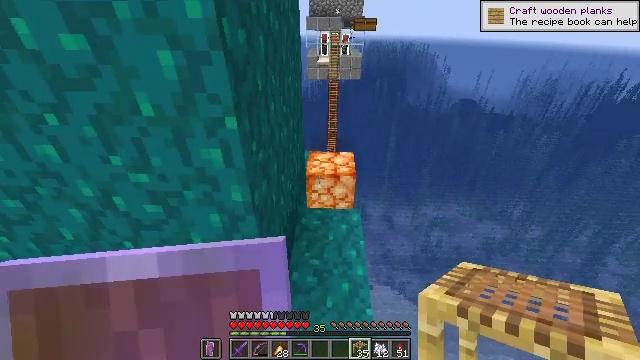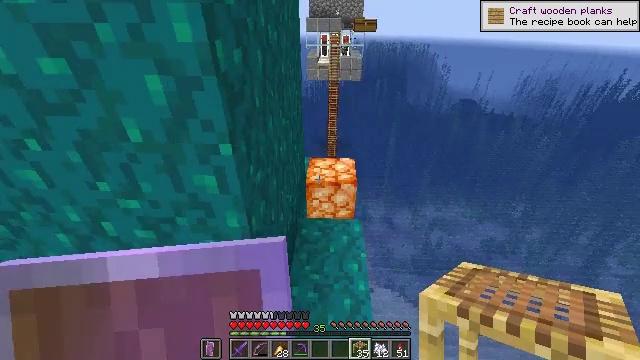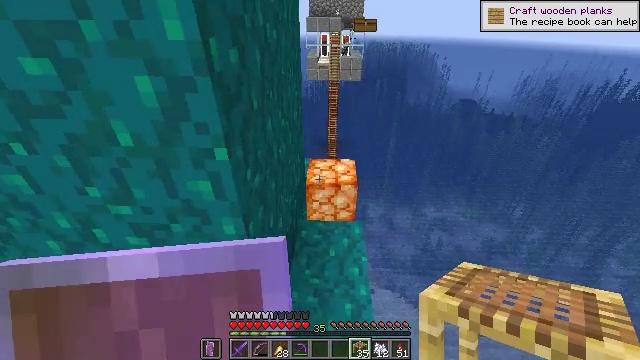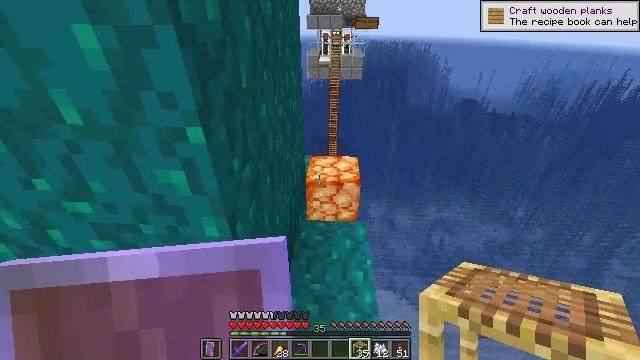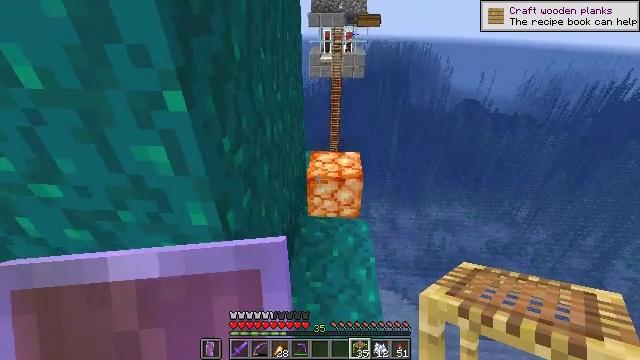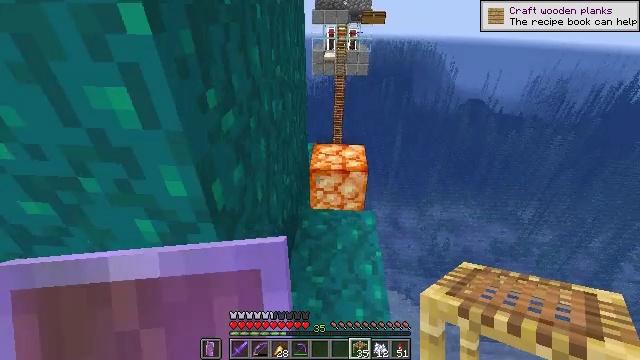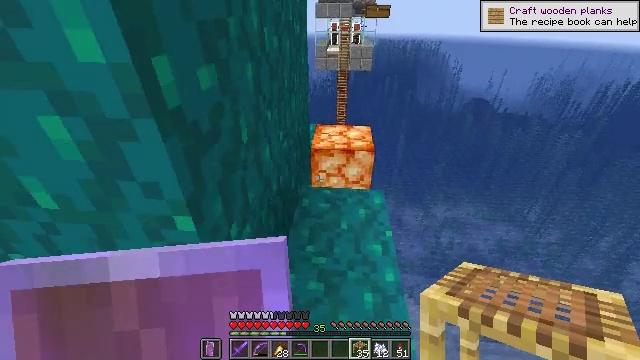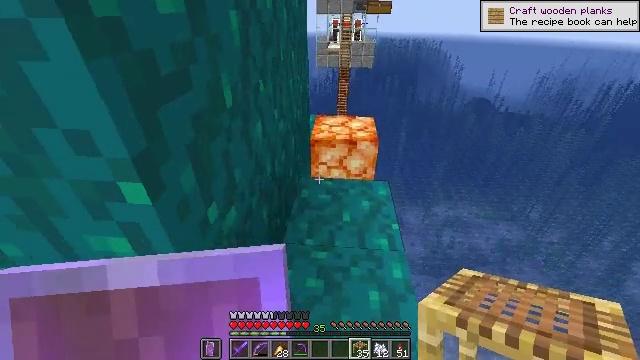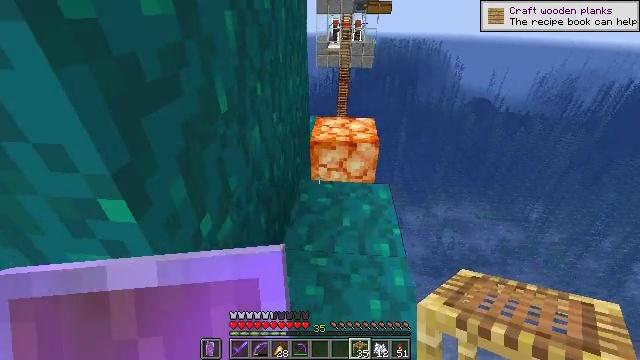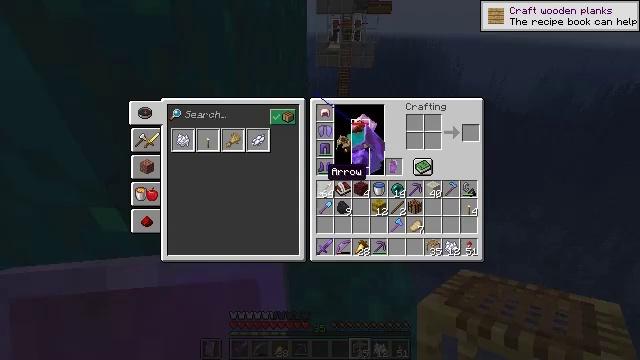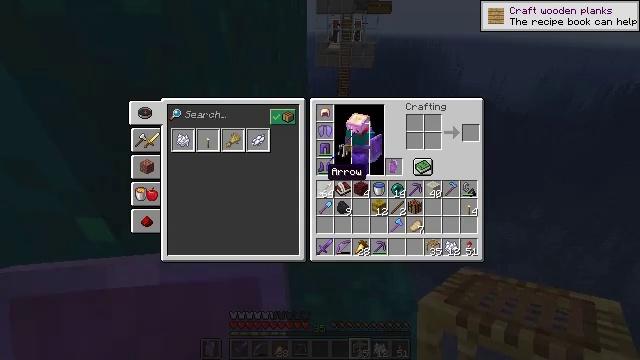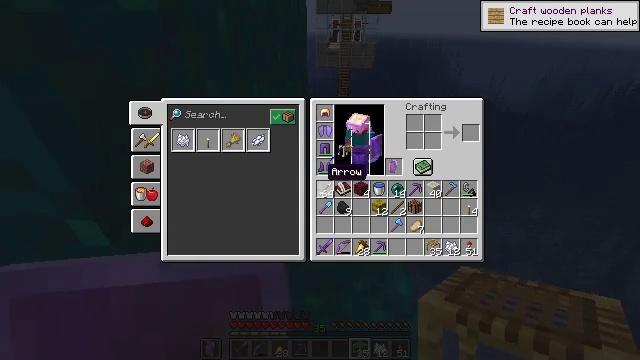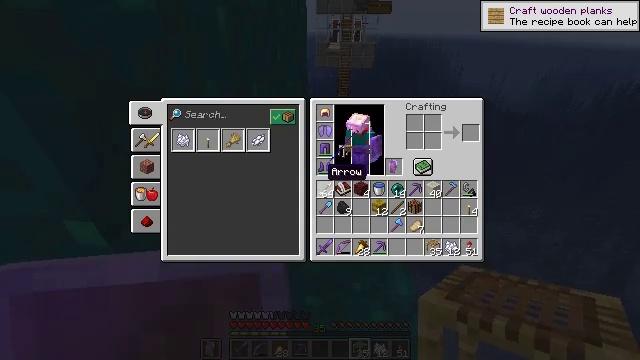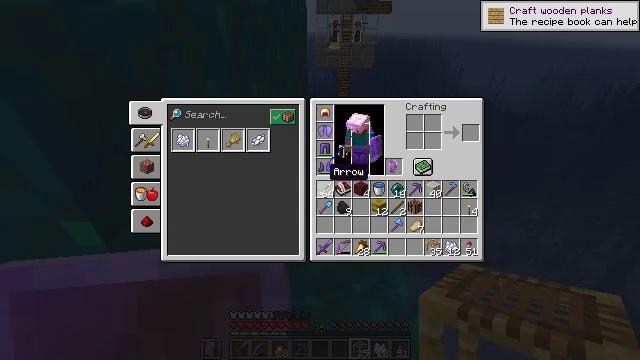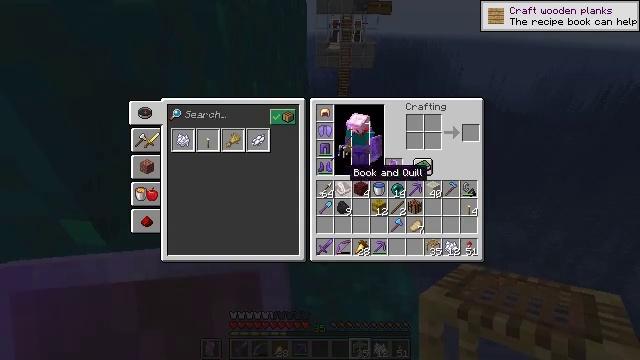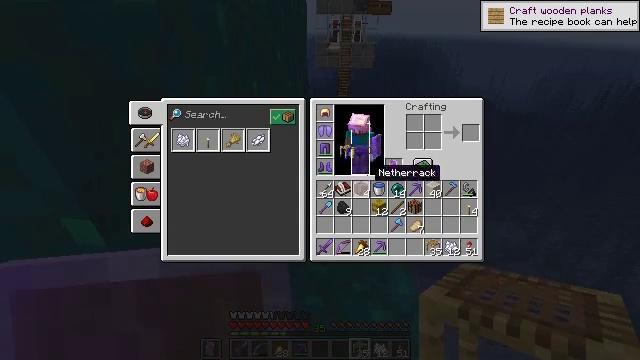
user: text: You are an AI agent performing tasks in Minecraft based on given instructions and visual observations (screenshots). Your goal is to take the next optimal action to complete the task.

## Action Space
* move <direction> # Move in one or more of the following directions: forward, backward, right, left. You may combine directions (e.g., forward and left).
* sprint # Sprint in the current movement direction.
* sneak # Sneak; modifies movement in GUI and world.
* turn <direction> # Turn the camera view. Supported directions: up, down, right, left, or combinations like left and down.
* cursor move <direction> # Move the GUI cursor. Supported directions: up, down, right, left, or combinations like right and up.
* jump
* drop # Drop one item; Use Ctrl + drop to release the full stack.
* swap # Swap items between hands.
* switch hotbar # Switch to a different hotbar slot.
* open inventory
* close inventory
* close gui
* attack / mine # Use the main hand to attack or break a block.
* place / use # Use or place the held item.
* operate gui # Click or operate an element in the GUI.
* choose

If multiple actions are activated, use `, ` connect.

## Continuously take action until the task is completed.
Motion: motion action
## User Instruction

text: Collect the shroomlight block.
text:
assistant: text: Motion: move forward, jump
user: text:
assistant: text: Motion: move forward, jump
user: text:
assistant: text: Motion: no_op
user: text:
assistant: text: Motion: no_op
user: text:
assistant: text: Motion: no_op
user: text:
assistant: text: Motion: no_op
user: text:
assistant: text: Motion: no_op
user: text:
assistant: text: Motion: no_op
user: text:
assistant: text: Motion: open inventory
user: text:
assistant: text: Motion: open inventory
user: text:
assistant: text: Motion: open inventory
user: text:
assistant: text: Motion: no_op
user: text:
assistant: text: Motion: no_op
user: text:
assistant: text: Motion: cursor move right
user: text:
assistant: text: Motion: cursor move right
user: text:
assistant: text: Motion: cursor move right
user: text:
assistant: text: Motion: cursor move right
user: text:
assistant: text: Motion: no_op
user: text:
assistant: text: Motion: no_op
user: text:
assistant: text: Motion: cursor move right
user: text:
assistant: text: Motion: cursor move right
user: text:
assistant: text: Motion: cursor move right
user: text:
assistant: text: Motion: no_op
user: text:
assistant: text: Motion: sneak
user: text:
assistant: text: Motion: sneak
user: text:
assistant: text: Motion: sneak
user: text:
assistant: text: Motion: sneak
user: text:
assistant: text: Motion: sneak, operate gui
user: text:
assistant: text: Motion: sneak, operate gui
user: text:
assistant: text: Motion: sneak